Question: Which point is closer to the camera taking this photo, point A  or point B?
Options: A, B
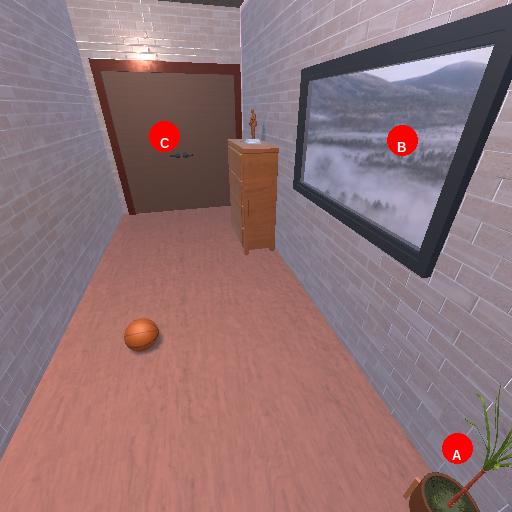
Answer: A